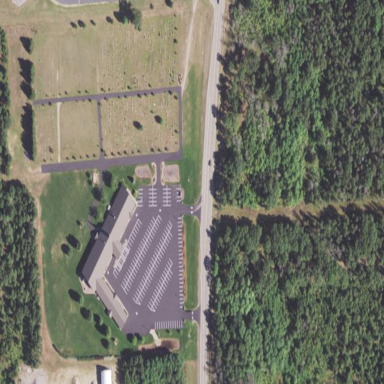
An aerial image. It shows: Cemetery.